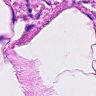
Metastatic tissue present: no